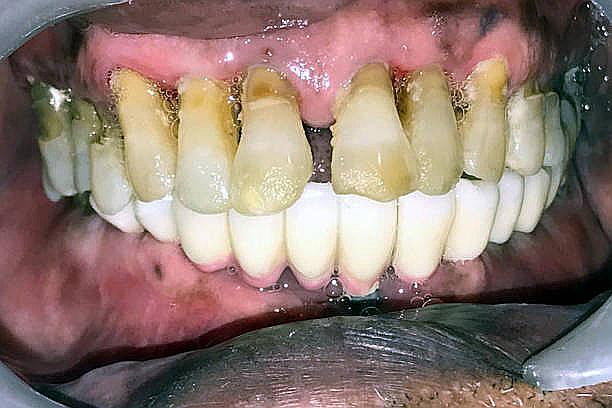
Condition: Calculus